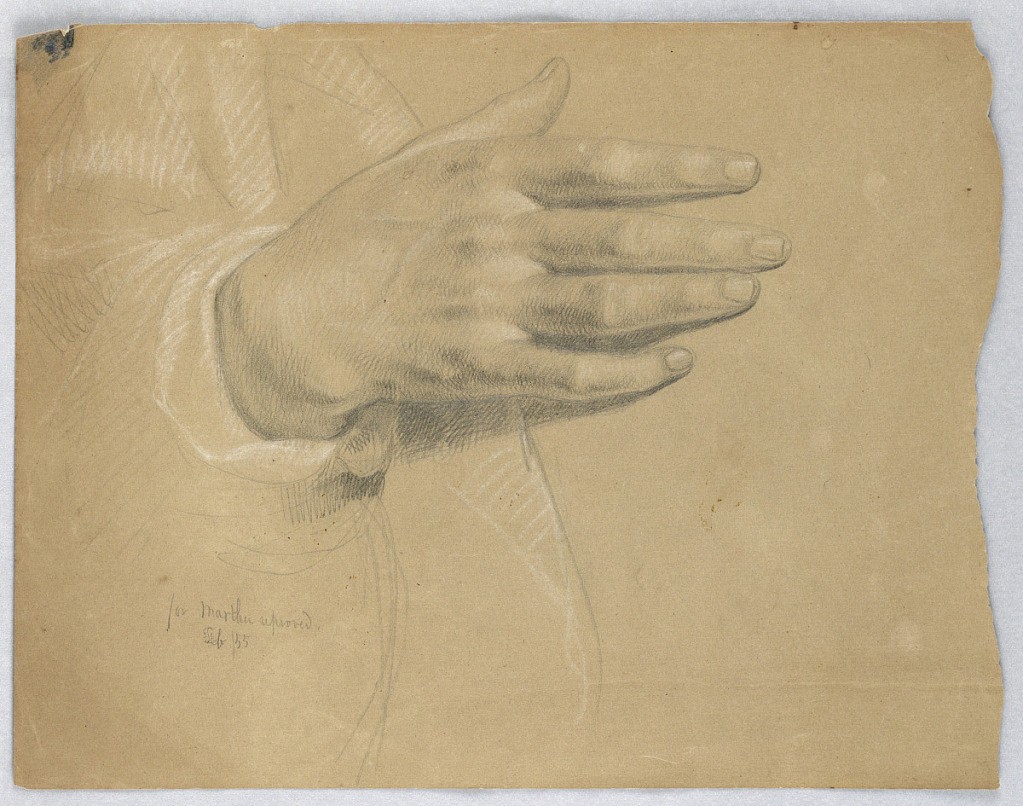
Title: Study of Hand for "Martha Reproved"
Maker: Daniel Huntington, American, 1816–1906
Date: February 1855
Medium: Graphite, white chalk on buff wove paper
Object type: Drawing
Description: Right hand of woman shown, palm away and thumb up, with sleeve outlined in background.